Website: home-depot
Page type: account-selection
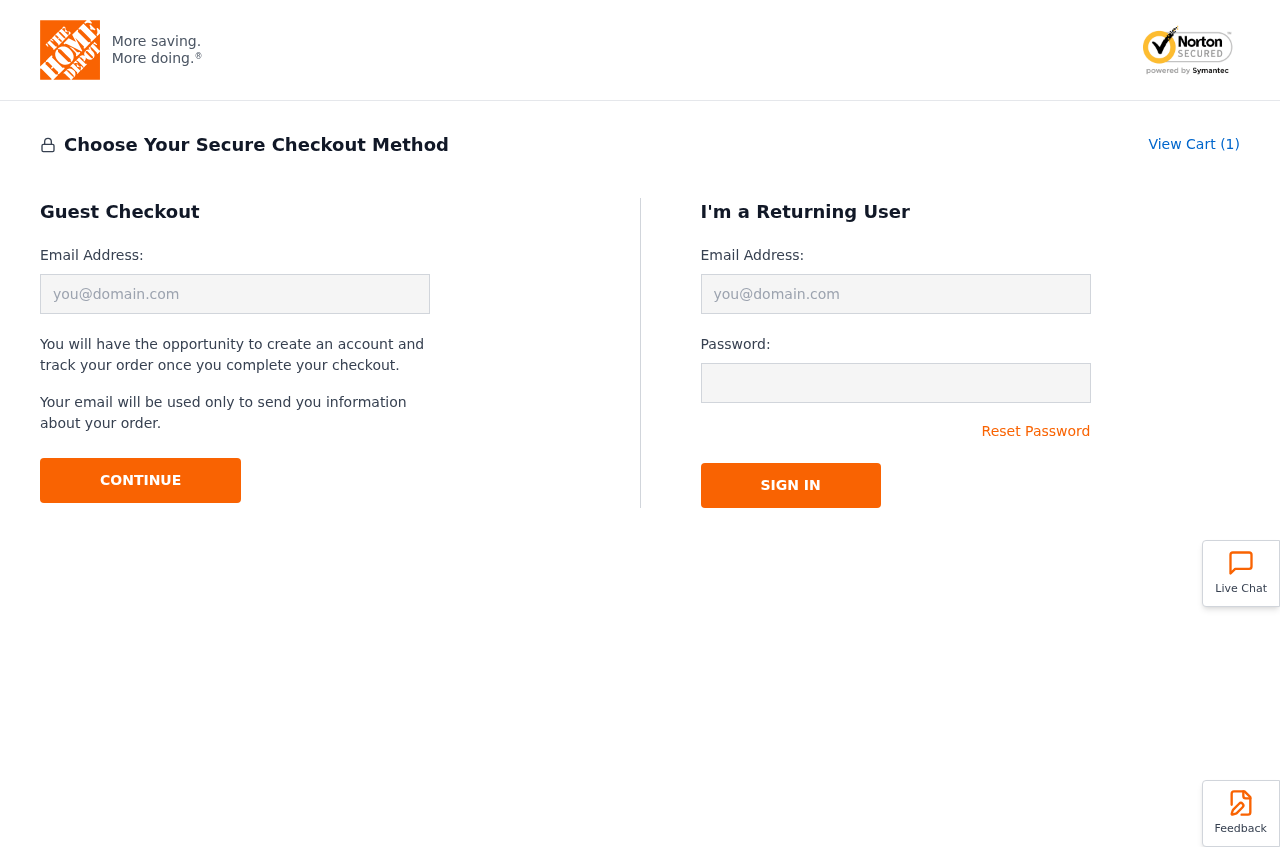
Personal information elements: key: PII_EMAIL
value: danielwalker@hotmail.com
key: PII_LOGIN_USERNAME
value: daniel_walker
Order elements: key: ORDER_NUM_ITEMS
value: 1